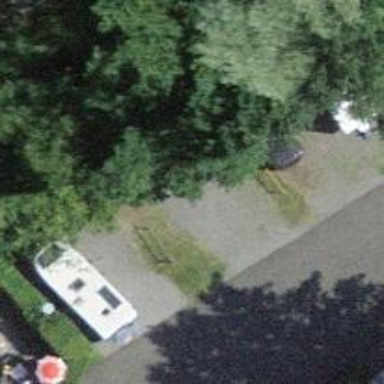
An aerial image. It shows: Camping pitch for tourists.